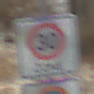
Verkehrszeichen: BeginnZone30
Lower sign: BeginnEingeschraenktesHalteverbotZone
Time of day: MorningAfternoon
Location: Roofed (Suburban)
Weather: PartlyCloudy
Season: Winter
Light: Natural